Interaction volume radius: 5 \u00c5
Interaction volume height: 15 \u00c5
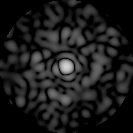
Disorder parameter: 0.841